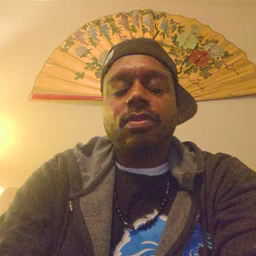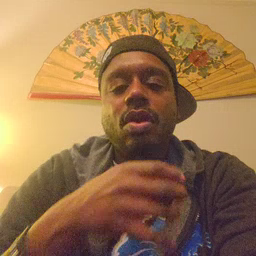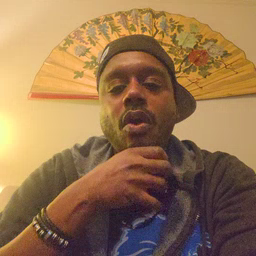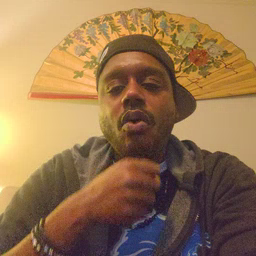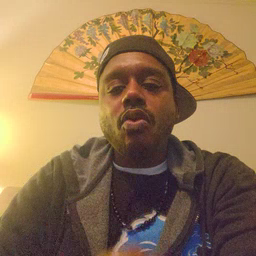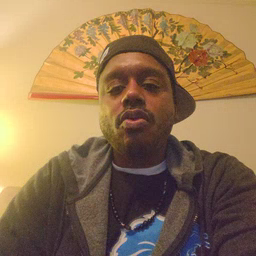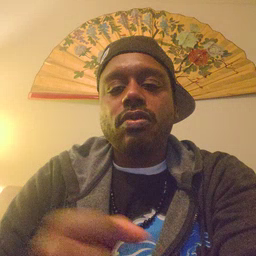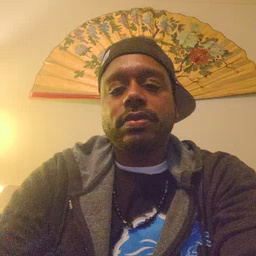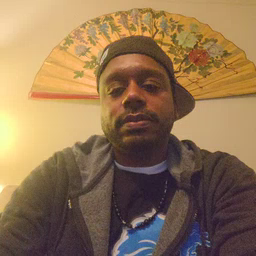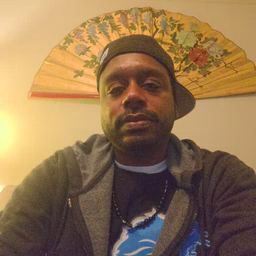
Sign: old